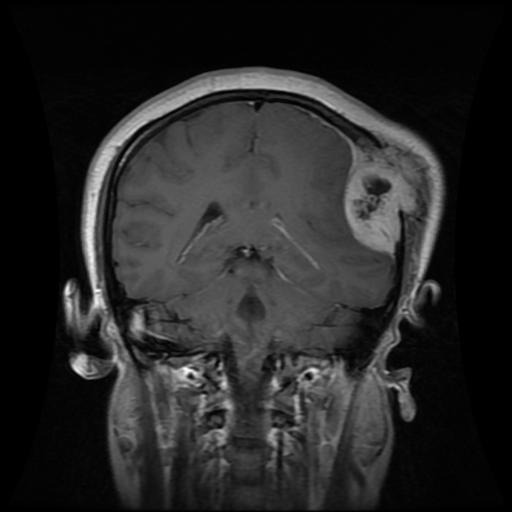
Label: meningioma